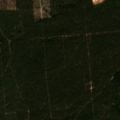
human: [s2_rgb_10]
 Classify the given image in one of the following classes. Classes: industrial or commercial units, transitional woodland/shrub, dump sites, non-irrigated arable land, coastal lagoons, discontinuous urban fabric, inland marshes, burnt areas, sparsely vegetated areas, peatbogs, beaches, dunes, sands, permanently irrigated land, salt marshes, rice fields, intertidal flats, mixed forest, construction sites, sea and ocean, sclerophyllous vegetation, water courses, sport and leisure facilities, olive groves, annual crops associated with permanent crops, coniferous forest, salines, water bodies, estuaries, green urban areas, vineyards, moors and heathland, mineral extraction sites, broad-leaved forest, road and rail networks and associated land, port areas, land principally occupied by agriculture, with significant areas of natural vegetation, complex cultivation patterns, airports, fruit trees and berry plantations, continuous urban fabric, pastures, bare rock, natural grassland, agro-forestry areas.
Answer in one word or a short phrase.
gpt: coniferous forest, transitional woodland/shrub